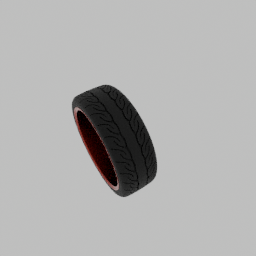
Label: mechanical